Question: The problem is when I set black button background, white color, white 4px border and then 'border-radius' say 5px the black pieces appear in the corners of the button. It happens with '<input>' and '<button>' elements. '<div>' tags don't suffer from it.
Is it normal and does somebody know how it could be fixed?

<URL>
HTML:
'''
<div id=a>
<div id=b>Button</div>
<br>
<input id="but1" type="button" value="Button" />
<button id="but2">Button</button>
</div>
'''
CSS:
'''
div#a {
background:rgb(255, 250, 204);
width:200px;
height:120px;
padding:10px;
}
div#b {
border: 4px solid white;
padding: 5px;
background: black;
width: 70px;
color:white;
border-radius: 5px;
text-align:center;
}
#but1 {
border: 4px solid yellow;
padding: 5px;
background: black;
width: 70px;
color:white;
-moz-border-radius: 5px;
border-radius: 5px;
text-align:center;
}
#but2 {
border: 4px solid white;
padding: 5px;
background: black;
width: 70px;
color:white;
-moz-border-radius: 5px;
border-radius: 5px;
text-align:center;
}
'''
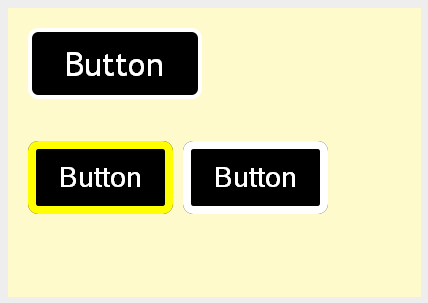
Answer: This is kind of browsers's bug, to avoid that you need to use background-clip, like so:
'''
#but1 {
padding: 5px;
width: 70px;
background: black;
color:white;
border: 5px solid yellow;
border-radius: 5px;
/* Prevent background color leak outs */
-webkit-background-clip: padding-box;
-moz-background-clip: padding;
background-clip:padding-box;
}
'''
This is described <URL>
Hope this will help